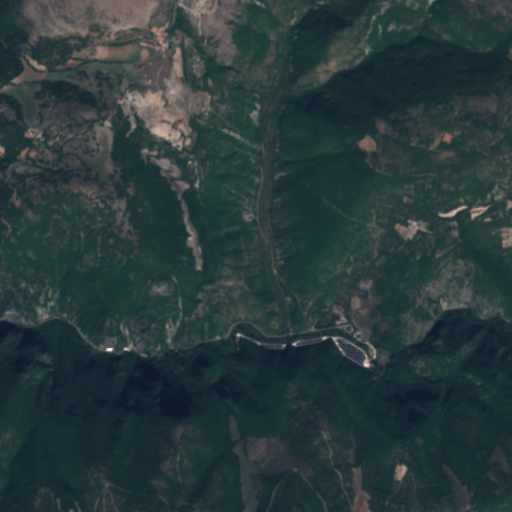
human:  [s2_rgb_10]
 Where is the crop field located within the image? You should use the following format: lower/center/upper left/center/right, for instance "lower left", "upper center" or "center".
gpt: The crop field is located in the upper left of the image.
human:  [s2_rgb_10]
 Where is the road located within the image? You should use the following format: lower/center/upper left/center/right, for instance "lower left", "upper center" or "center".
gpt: There is no road in the image.